Field crop: maize
Growth stage: 2
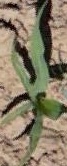
Species: maize